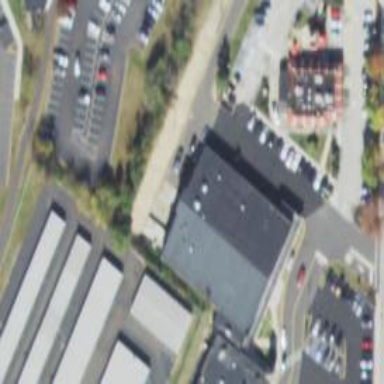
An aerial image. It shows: Retail building.